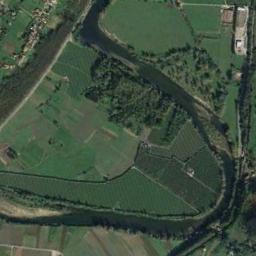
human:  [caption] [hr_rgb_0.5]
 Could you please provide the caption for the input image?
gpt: The deep blue river with a winding bank goes through the farmland and some houses are next to the river .

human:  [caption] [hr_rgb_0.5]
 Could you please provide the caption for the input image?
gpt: The green river takes a sudden turn .

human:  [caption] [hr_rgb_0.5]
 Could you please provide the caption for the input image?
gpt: A crooked green river with small islands, Small islands on the river, Green and tan mixed fields on both sides, And buildings .

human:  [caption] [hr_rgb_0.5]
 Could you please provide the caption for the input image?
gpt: The river goes through bare farmland and trees .

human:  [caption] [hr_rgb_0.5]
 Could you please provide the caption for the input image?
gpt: There are some green trees and green farmlands near the river .